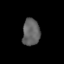
Tissue: lung
Cell type: T cells
Senescence score: 0.1629
Nuclear area (px): 460
Mean DAPI intensity: 98.613